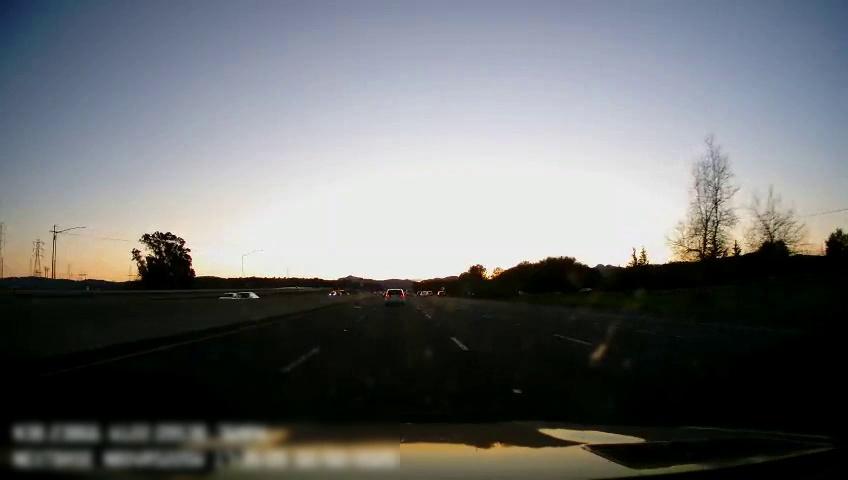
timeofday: Dusk/Dawn/Twilight
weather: Sunny
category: Drivable Space
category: Vehicles | Car
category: Vehicles | Car
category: Vehicles | SUV
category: Lanes | Alternate Lane
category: Lanes | Current Lane
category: Lanes | Current Lane
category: Lanes | Alternate Lane
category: Lanes | Alternate Lane